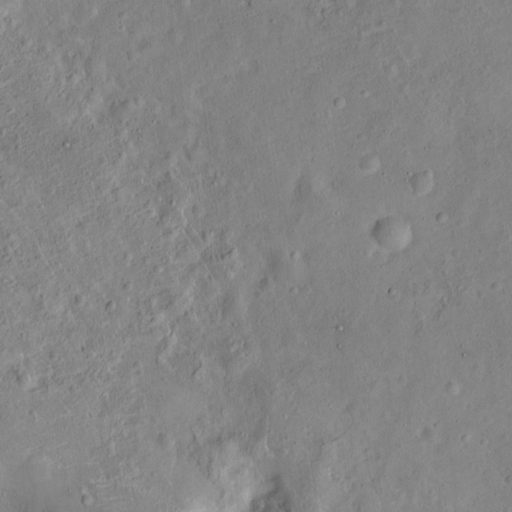
Classes present: Background, Cone